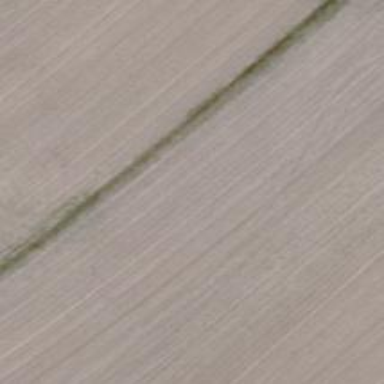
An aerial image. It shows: Track with grade5 tracktype.